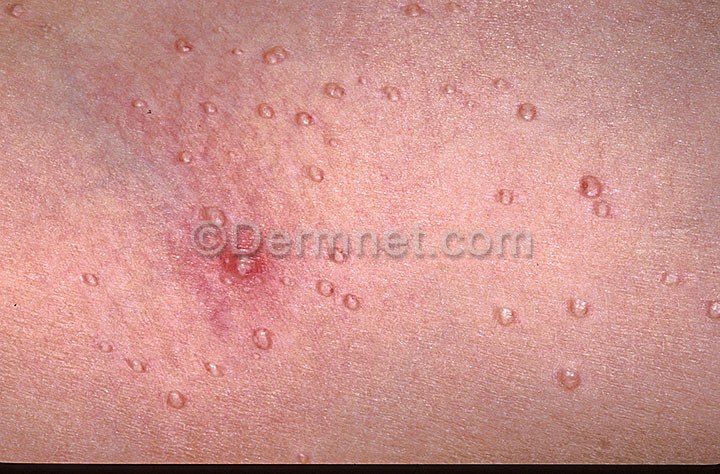
Disease: Herpes HPV and other STDs Photos